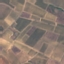
Land use / land cover: PermanentCrop